Question: I'm using Zend_Form with a registration page. I have a checkbox, that if checked, will show additional billing fields. In my form instance, I only want those extra fields to be setRequired(true) if that checkbox is checked. Is there a way to do this? The problem now is I have to set all the billing fields as setRequired(false), but if the user checks the checkbox, the logic won't care if the fields are empty because they aren't required.

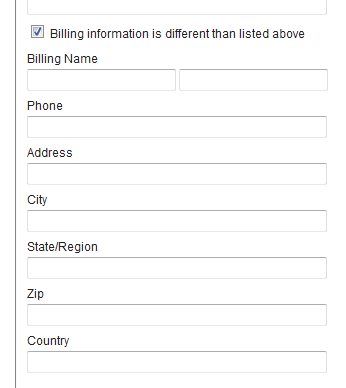
Answer: OK, so here is what I ended up doing. I created the billing information as a Zend_Form_SubForm and added it to the main Register form. Then, in my controller, on post, I check to see if the checkbox is checked. If its not, then I remove the subform from the main form and validate the form. If there is an error then I re-add the subform so the fields will show up when the form is re-drawn. Hopefully that will help somebody.